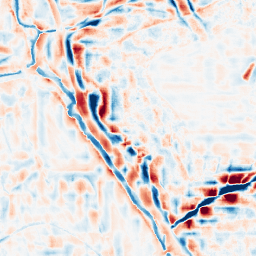
Category: wavelet
Decomposition family: wavelet_reverse_biorthogonal
Decomposition parameters: wavelet: rbio4.4
level: 4
Upsampling method: bicubic_3x
Upsampling parameters: scale: 3
Upsampling scale: 3